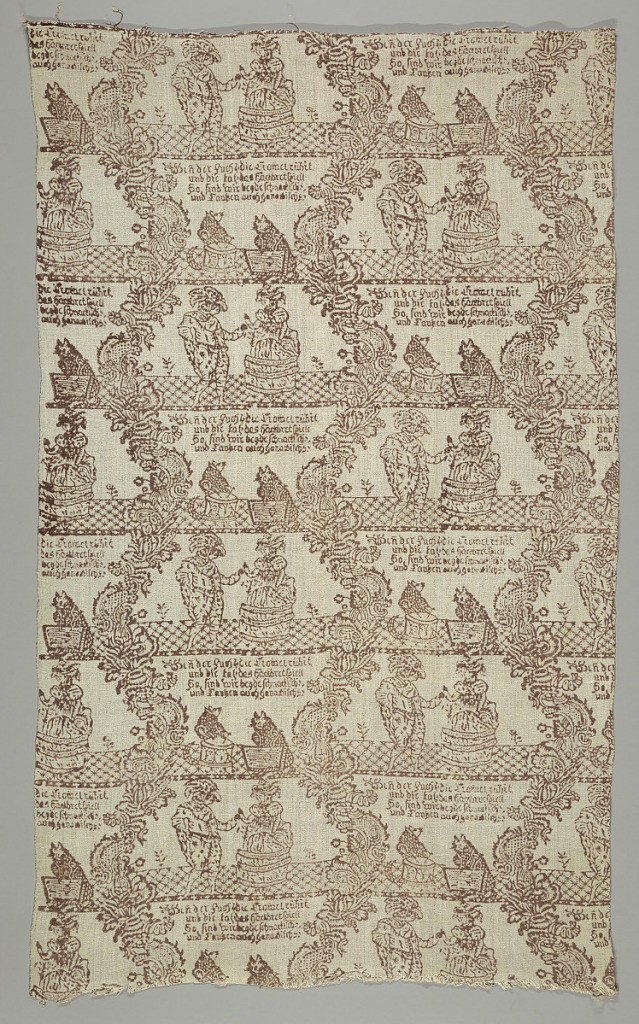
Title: Textile
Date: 19th century
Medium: linen Technique: block printed on plain weave
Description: Vertical serpentines of flowers form an ogival framework for vignette of dancing couple along with two small animals playing the drum and zither. German verse appears below the dancing couple. Printed in reddish-brown on natural linen ground.